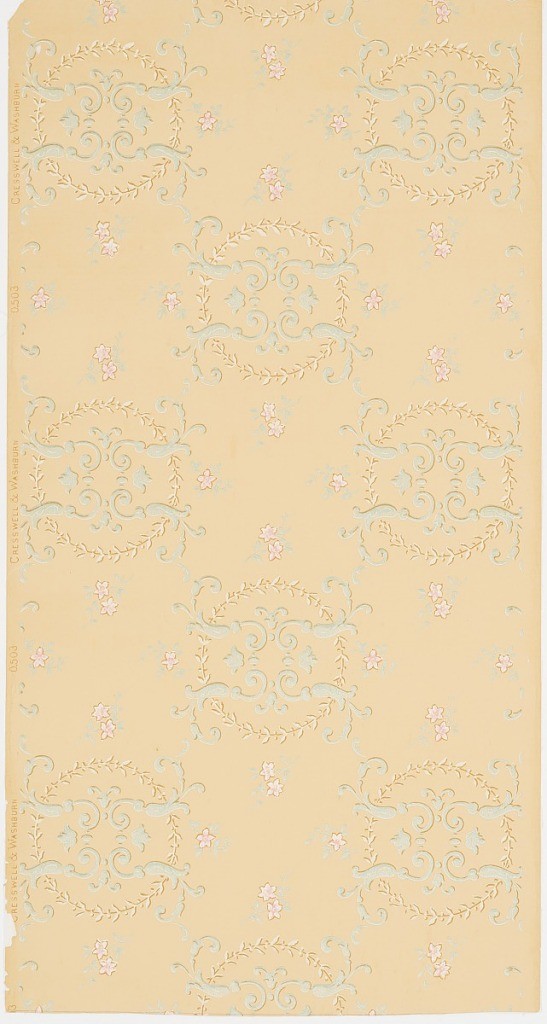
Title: Ceiling paper
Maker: Cresswell & Washburn Ltd, Philadelphia, Pennsylvania, 1880 - 1900
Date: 1885–90
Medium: Machine-printed on paper
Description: Ceiling paper, motifs of four foliate scrolls set within a laurel circle. Printed in green and pink on ochre ground.